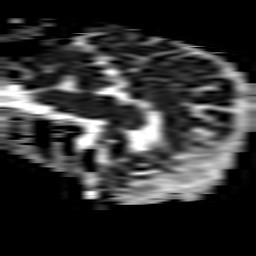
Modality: ADC
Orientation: sagittal
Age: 79
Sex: female
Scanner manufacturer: philips
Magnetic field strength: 3 T
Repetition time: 3.084 s
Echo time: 0.076 s